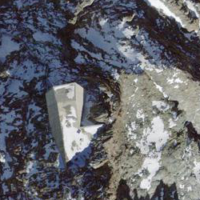
EUNIS habitat code: 49
Species observed at this site:
Pyrrhocorax graculus